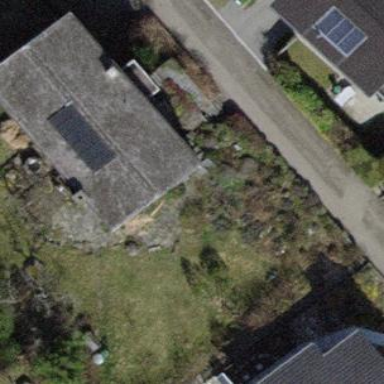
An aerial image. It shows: Detached building.